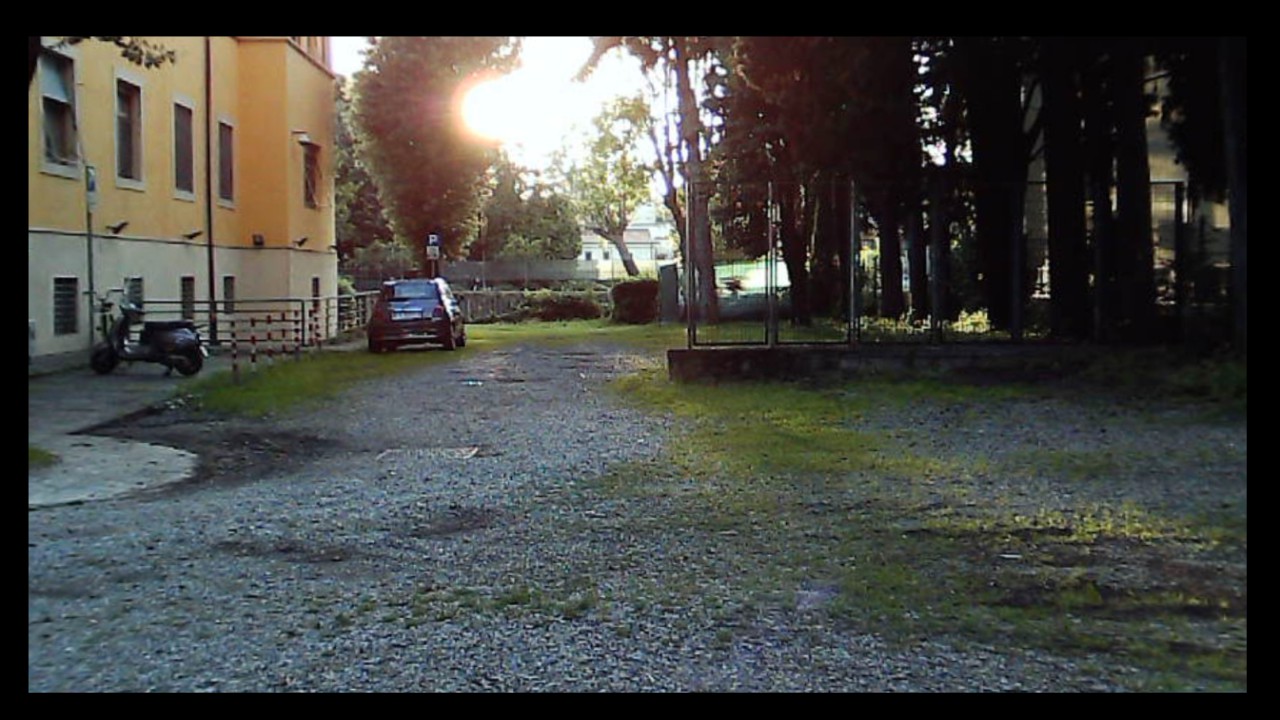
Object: DarwinFPV cineape20